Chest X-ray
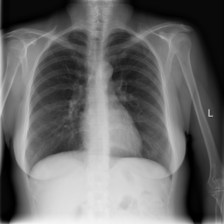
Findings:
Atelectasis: negative
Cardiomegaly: negative
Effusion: negative
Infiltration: negative
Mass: negative
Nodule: negative
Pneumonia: negative
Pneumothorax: negative
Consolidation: negative
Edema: negative
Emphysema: negative
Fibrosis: negative
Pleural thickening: negative
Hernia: negative